Chest X-ray. View position: AP
Patient age: 41
Patient sex: M
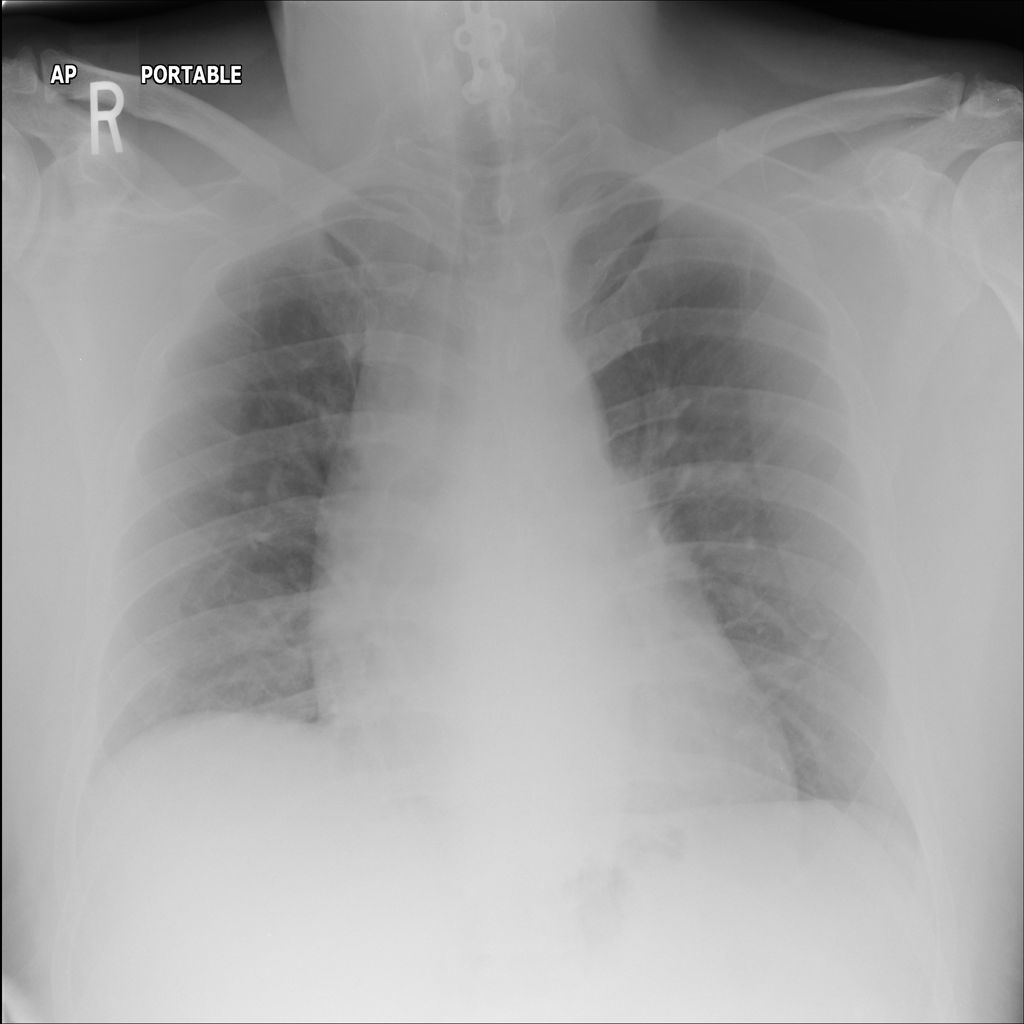
Finding: Pneumothorax